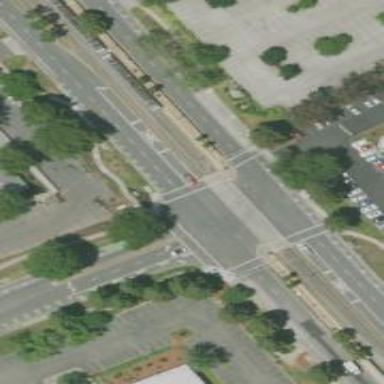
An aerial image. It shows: Solid stop line on the road marking.